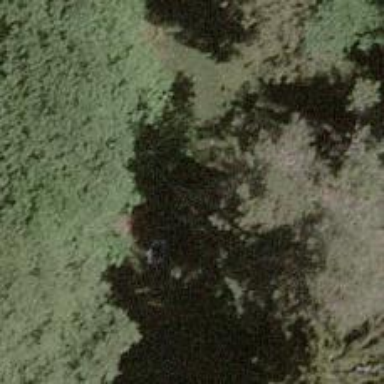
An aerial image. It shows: Single tag "natural: tree."